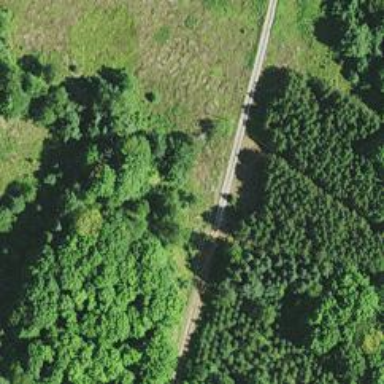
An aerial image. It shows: Abandoned railway running parallel to residential road. The railway has historical significance.